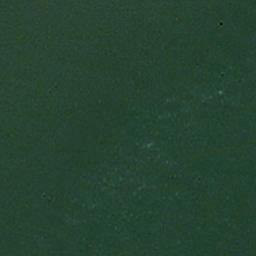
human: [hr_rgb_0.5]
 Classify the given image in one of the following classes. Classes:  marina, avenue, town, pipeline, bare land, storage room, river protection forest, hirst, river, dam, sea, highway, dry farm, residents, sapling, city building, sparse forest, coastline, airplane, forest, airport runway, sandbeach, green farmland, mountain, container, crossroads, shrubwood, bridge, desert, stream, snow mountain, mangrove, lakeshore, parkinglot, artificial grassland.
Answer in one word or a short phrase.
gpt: sea